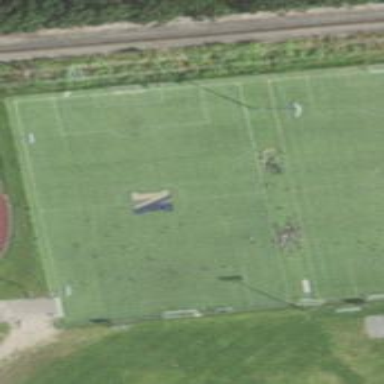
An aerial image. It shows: Soccer pitch designated for leisure and sports activities.